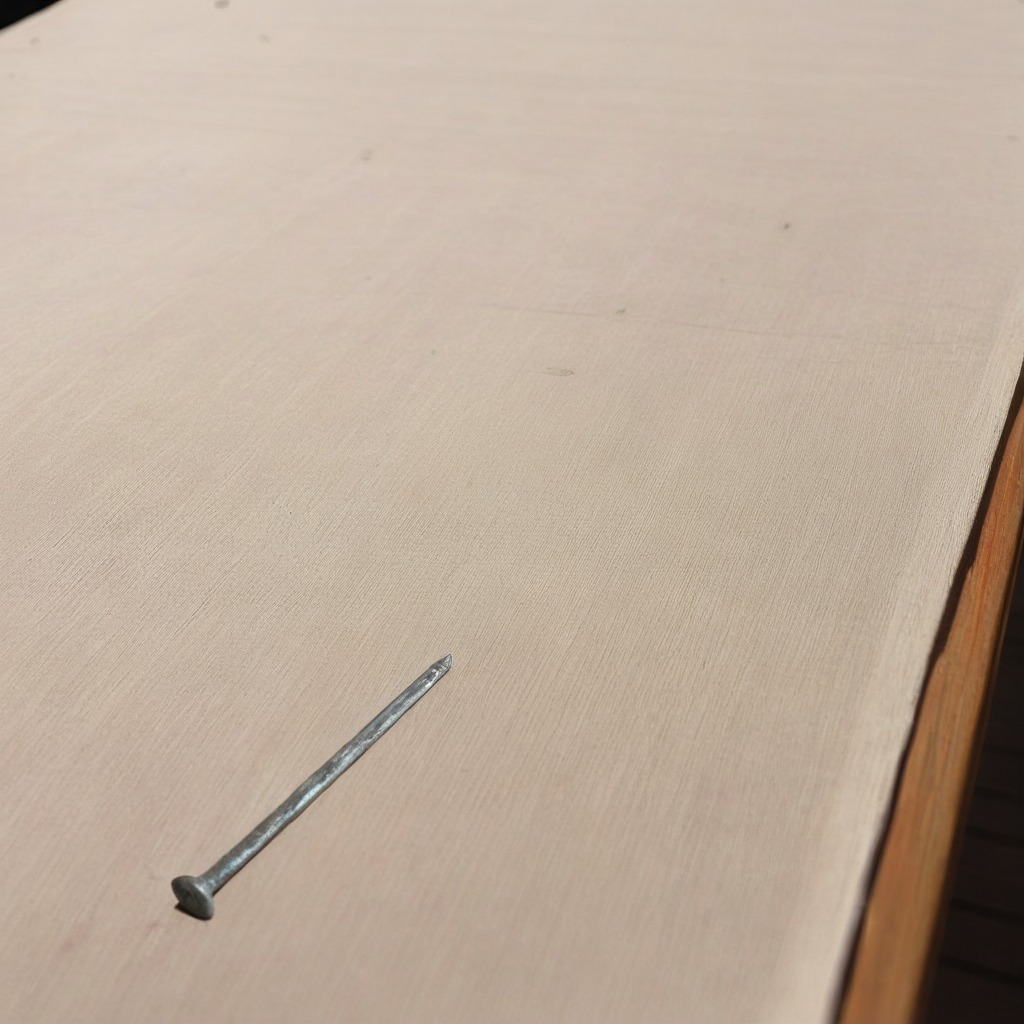
A iron nail is lying on the wooden table in an outdoor workshop during daytime bright natural light soft shadows worn but beneath the cloth.